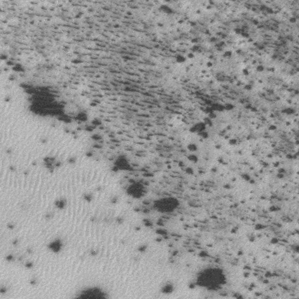
Label: frost